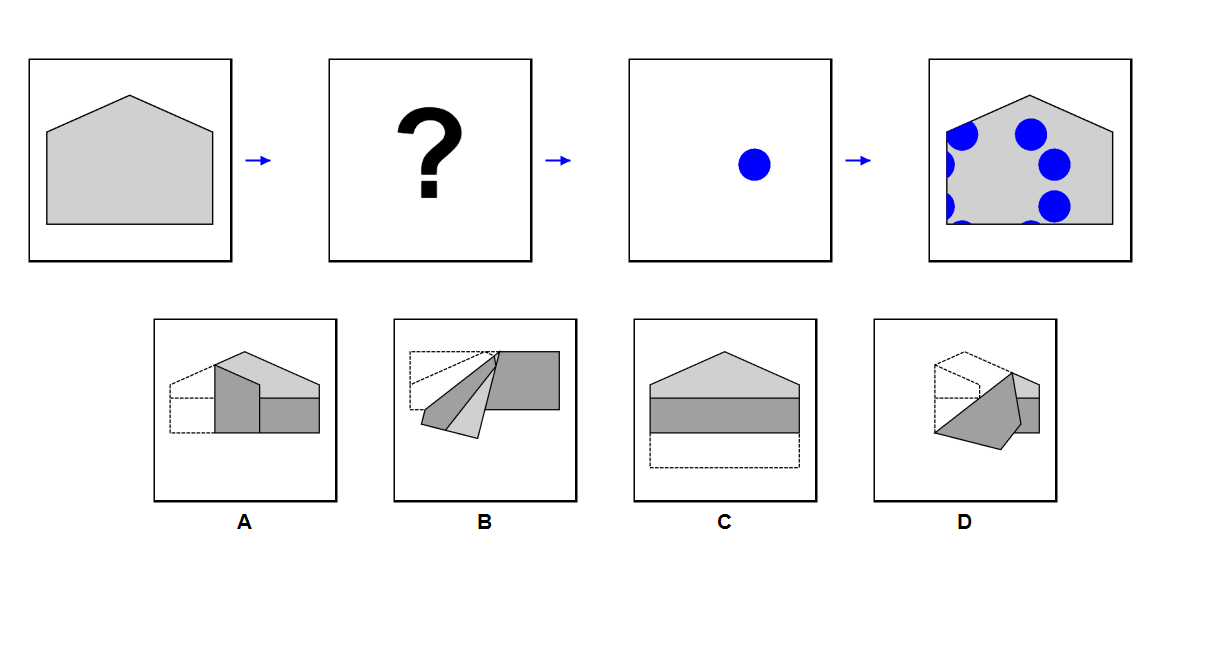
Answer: B